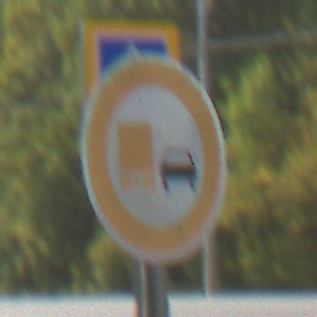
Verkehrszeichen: UeberholverbotKraftfahrzeuge
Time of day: MorningAfternoon
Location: Outdoor (Suburban)
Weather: Clear
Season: NotSpecified
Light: Natural